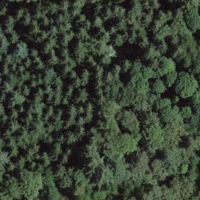
EUNIS habitat code: 44
Species observed at this site:
Chrysosplenium alternifolium
Oxalis acetosella